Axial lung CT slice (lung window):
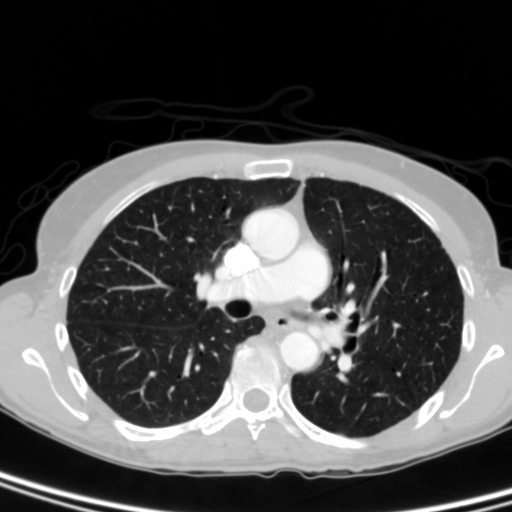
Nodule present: no